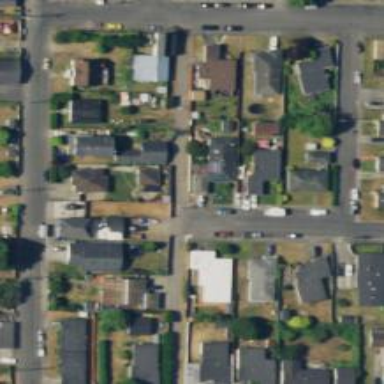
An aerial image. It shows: Alleyway designated as service road.